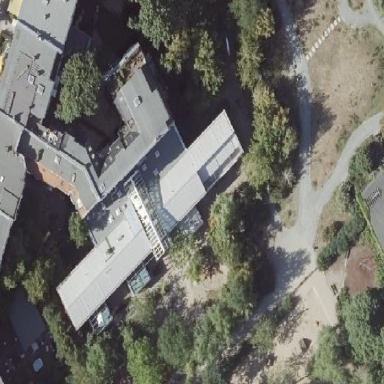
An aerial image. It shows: Kindergarten.